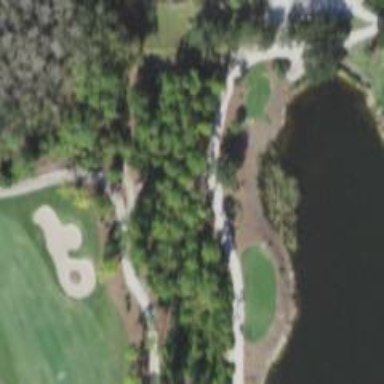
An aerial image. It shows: Pathway for golfing.